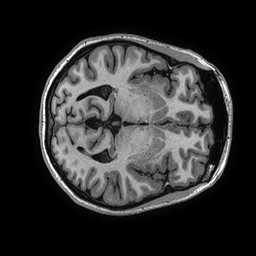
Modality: T1w
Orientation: axial
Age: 42
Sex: female
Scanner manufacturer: ge
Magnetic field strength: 3 T
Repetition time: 0.006952 s
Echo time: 0.00292 s